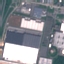
Label: Industrial